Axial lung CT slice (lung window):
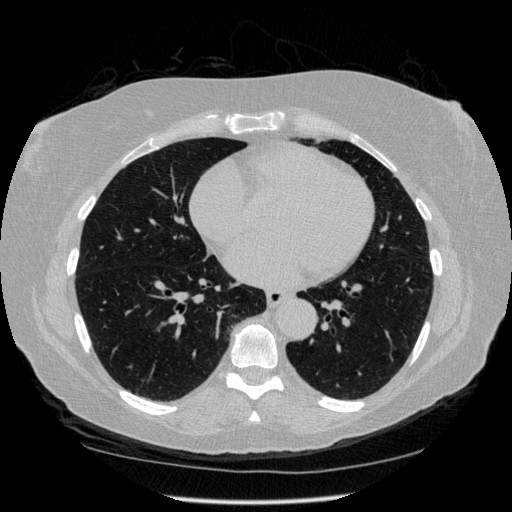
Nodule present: no